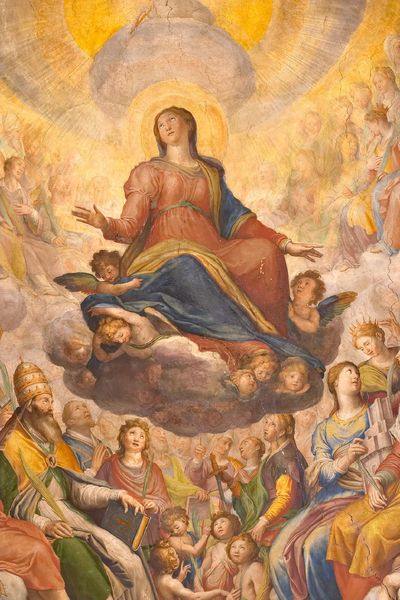
Titel: Ausstattung der ersten Kapelle auf der Südseite in Il Gesù in Rom
Künstler: Agostino Ciampelli
Standort: Rom, Il Gesù (EU - I - Latium)
Schlagwörter: blau, feder, flügel, gemälde, gott, himmel, wolken, frauen, gelb, grün, menschen, sitzen, braun, frau, grau, licht, männer, rot, wolke, leute, malerei, versammlung, bibel, gold, krone, kinder, engel, bischof, thron, oben, buch, schwert, schein, heiligenschein, heiliger, tiara, heilige, kirchlich, heilig, putten, maria, madonna, symbole, glorie, maria himmelfahrt, rot gold, engel heilige